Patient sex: M
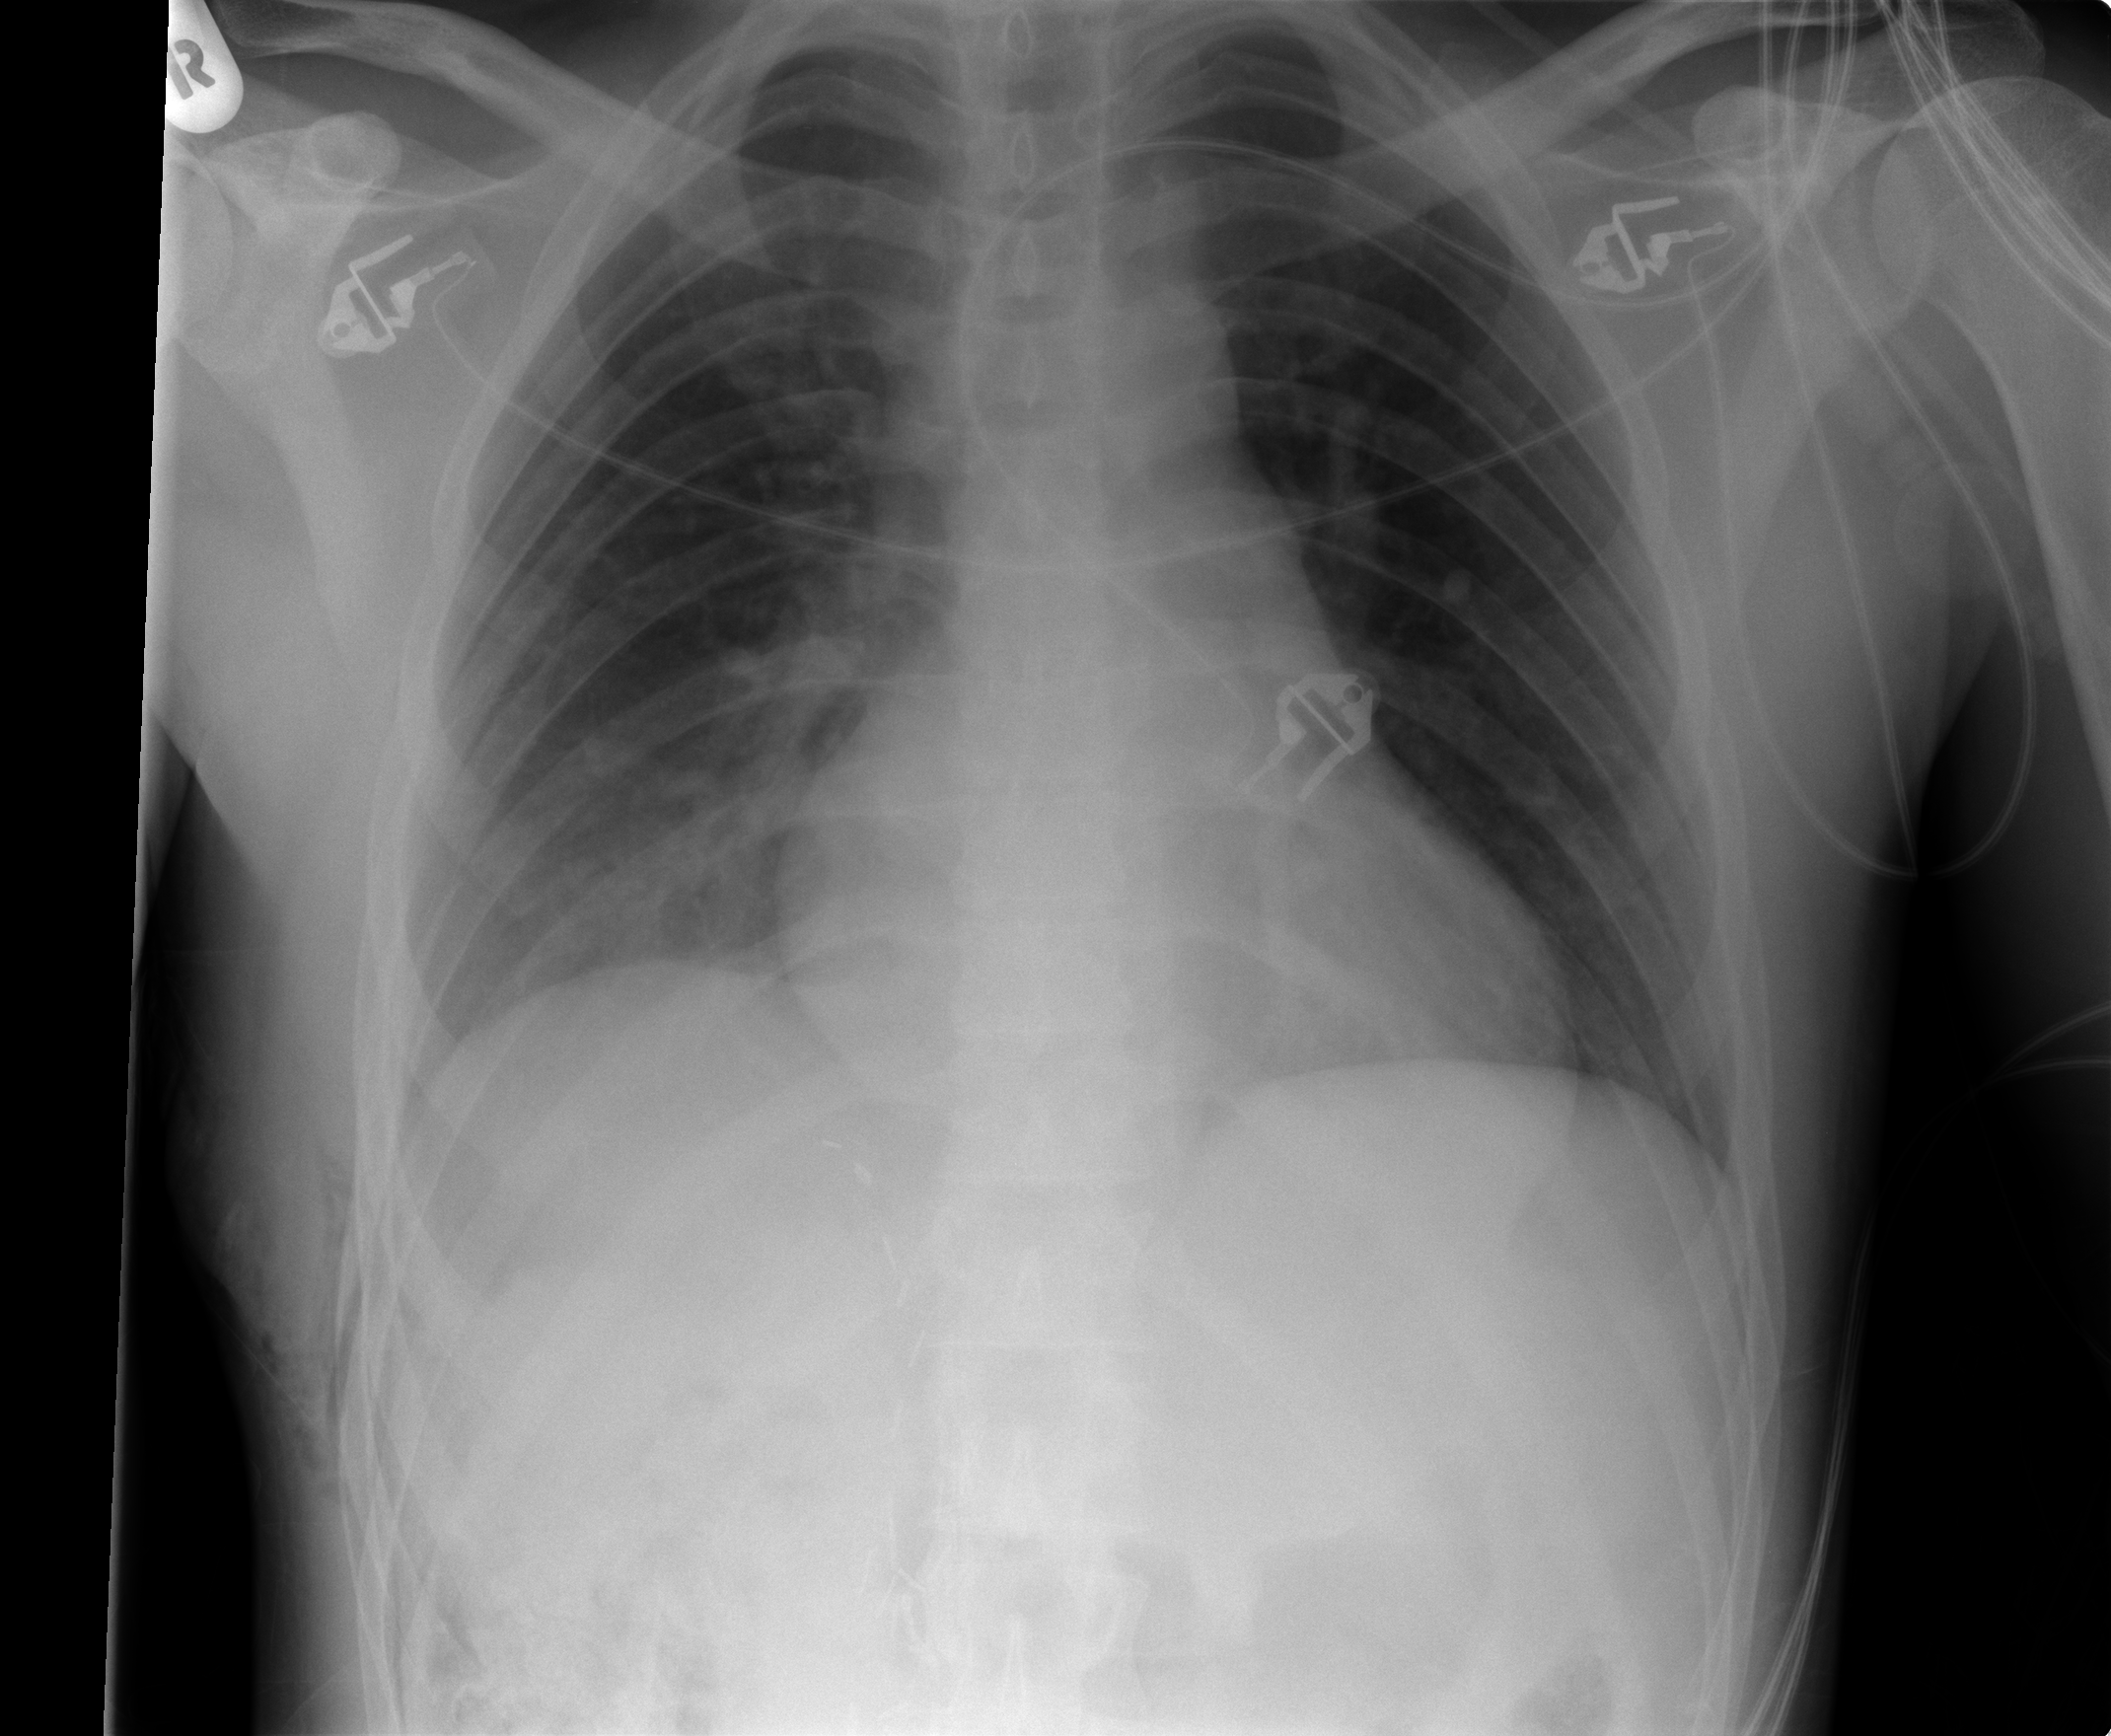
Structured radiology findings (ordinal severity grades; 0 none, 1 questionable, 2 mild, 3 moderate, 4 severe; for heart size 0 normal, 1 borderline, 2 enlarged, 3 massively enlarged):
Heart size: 0
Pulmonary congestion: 0
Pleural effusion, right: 1
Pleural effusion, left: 0
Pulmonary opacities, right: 2
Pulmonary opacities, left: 0
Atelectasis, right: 2
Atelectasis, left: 0